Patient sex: F
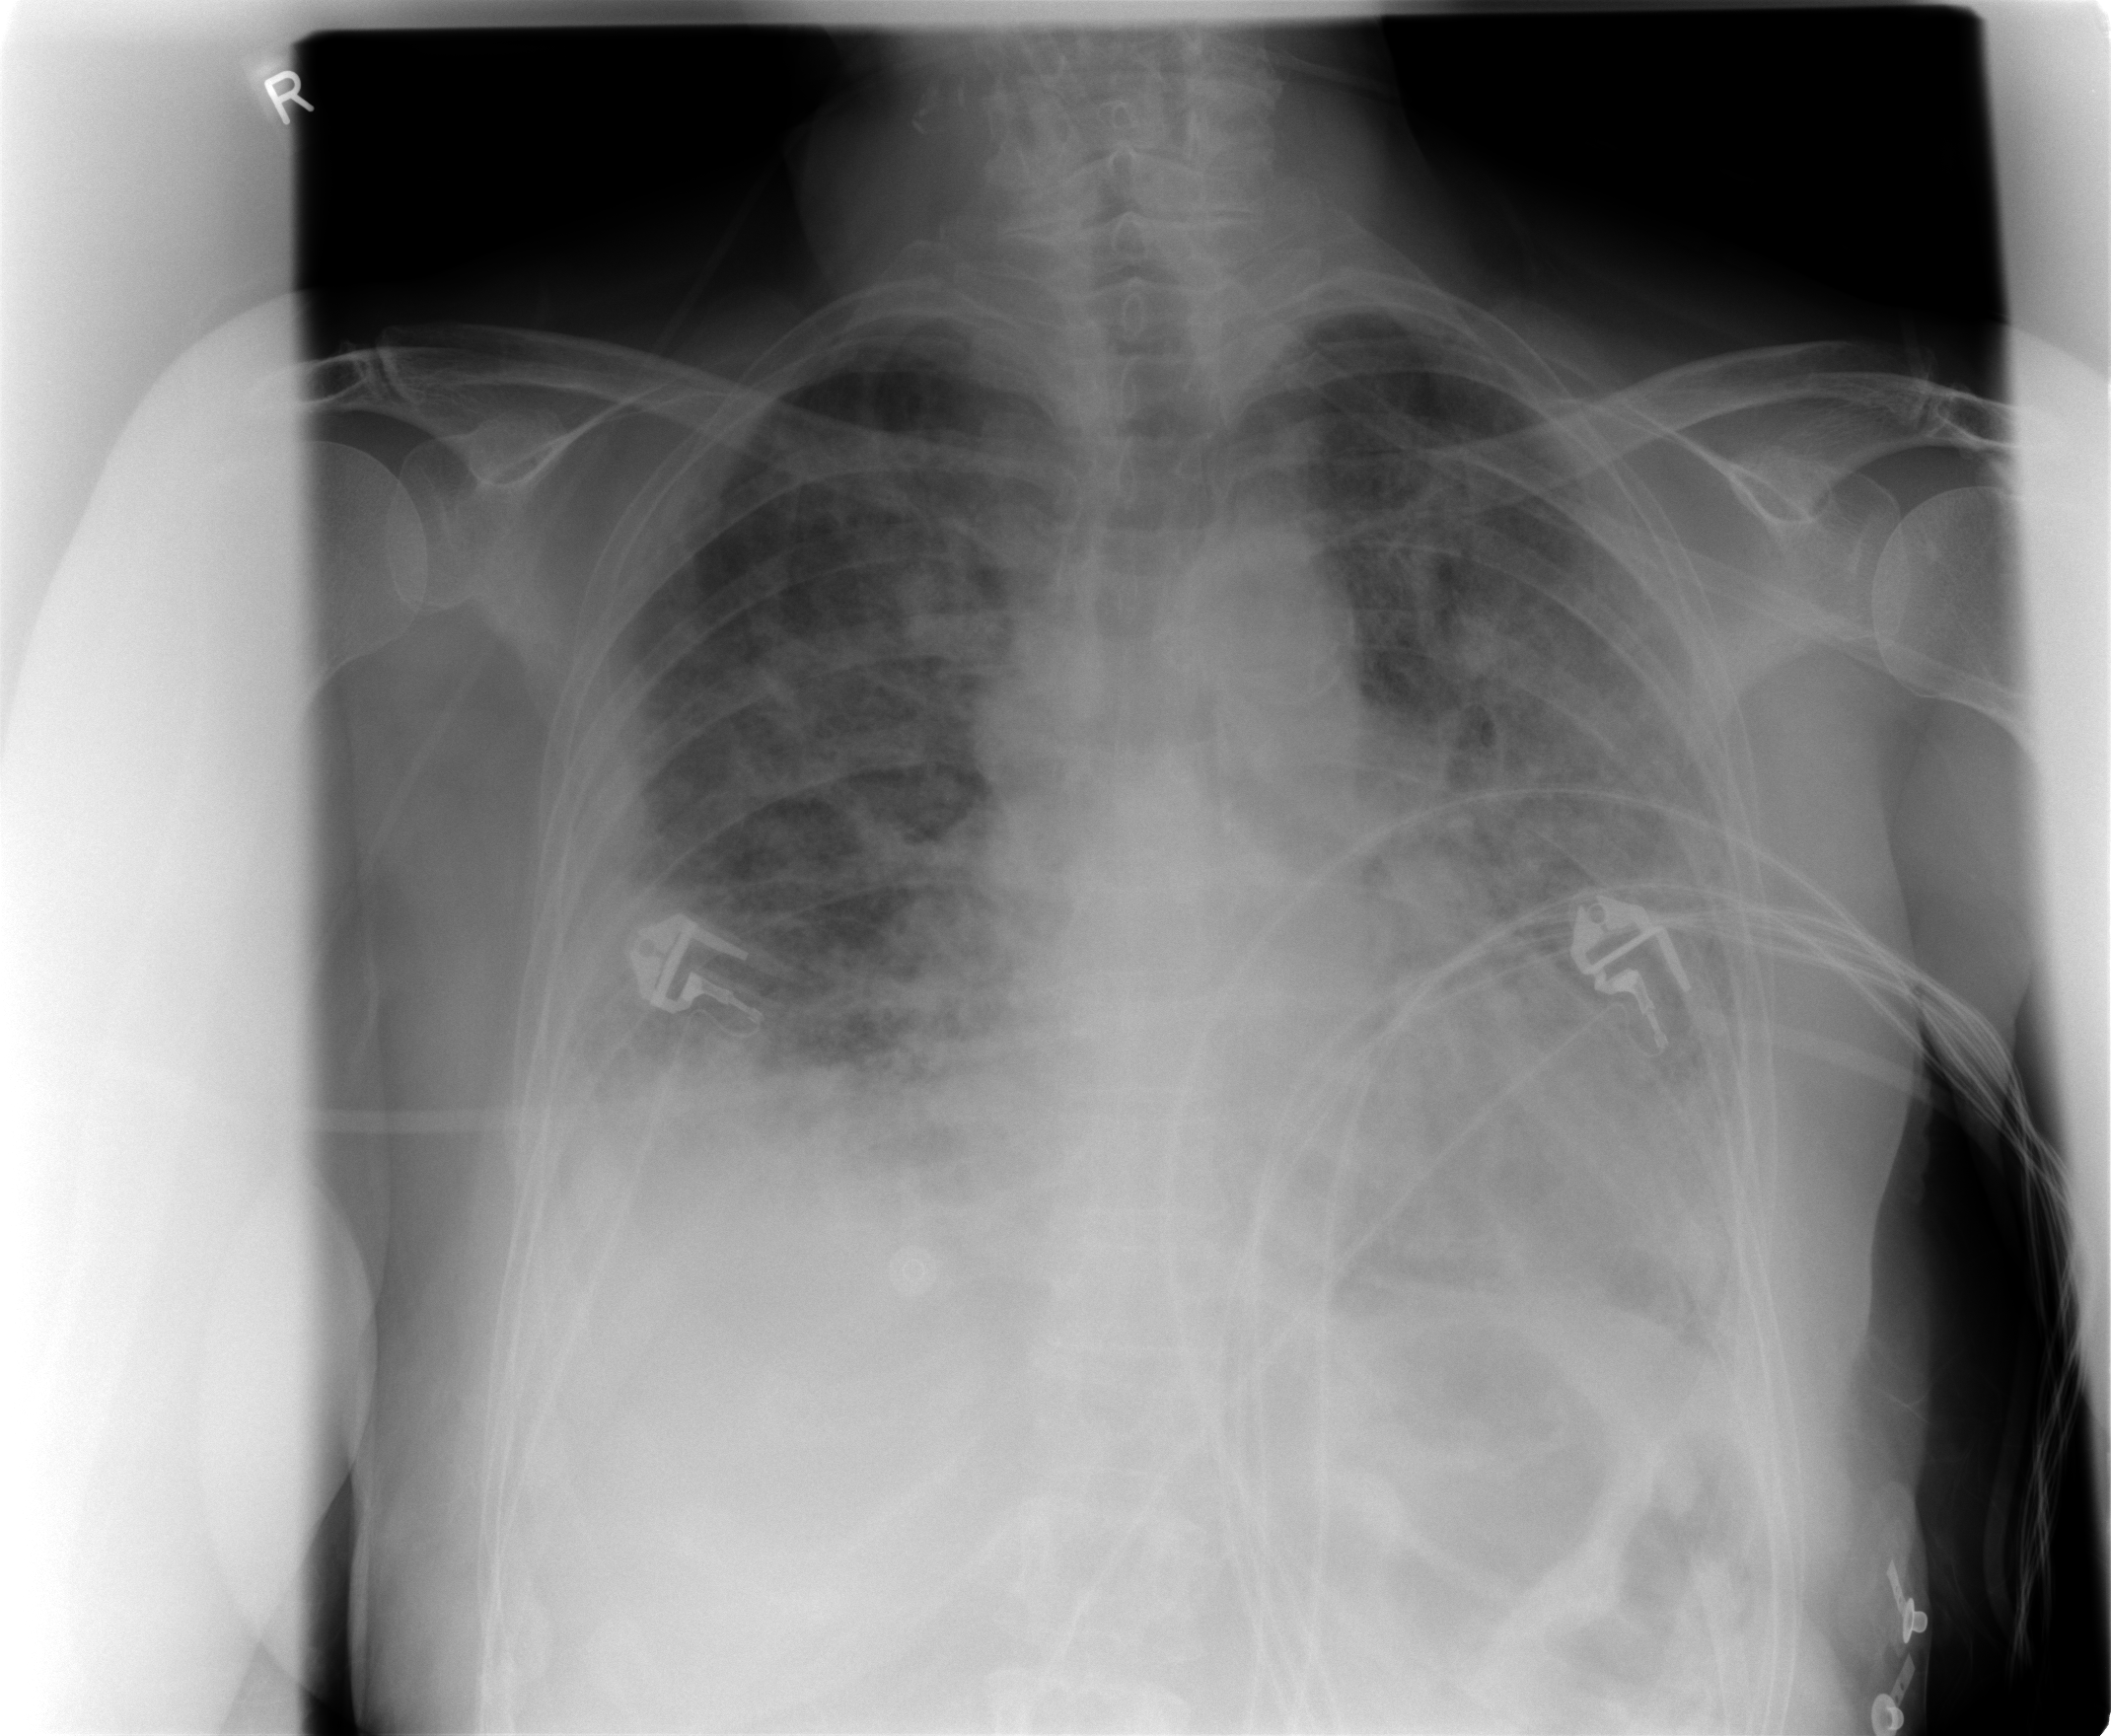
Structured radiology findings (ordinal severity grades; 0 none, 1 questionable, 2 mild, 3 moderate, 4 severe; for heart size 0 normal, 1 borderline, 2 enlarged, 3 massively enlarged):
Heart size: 2
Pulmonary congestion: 2
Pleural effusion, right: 3
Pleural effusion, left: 1
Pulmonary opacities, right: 3
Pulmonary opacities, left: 3
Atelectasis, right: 3
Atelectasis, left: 2